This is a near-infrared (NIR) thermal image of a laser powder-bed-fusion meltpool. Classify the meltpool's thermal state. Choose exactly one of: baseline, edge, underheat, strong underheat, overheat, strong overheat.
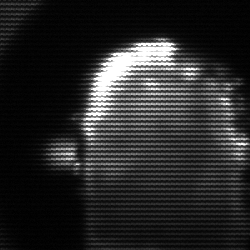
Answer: baseline